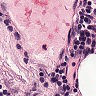
Metastatic tissue present: no